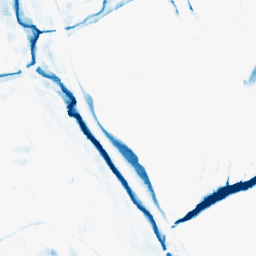
Category: morphological
Decomposition family: morphological_square
Decomposition parameters: operation: closing
size: 15
Upsampling method: regularized
Upsampling parameters: scale: 4
lambda_reg: 0.01
Upsampling scale: 4